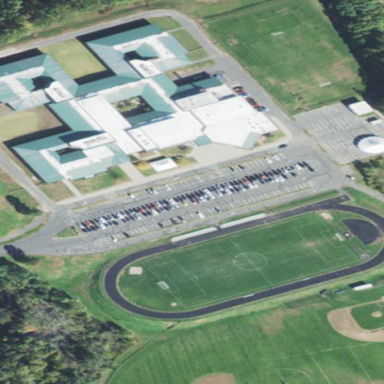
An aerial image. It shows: School.